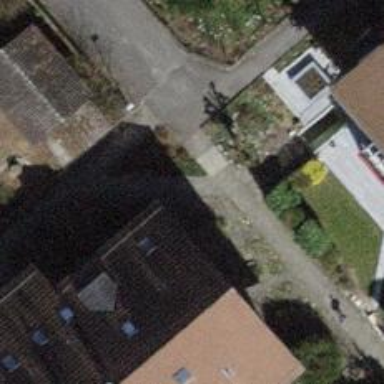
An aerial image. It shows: Footway surfaced with paving stones.